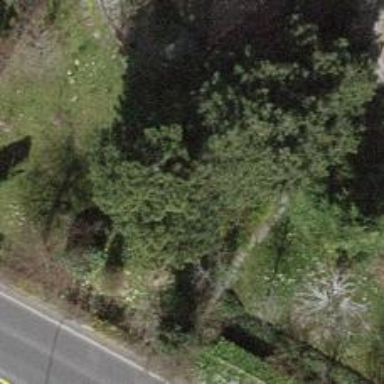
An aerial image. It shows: Garden with deciduous broadleaved trees.